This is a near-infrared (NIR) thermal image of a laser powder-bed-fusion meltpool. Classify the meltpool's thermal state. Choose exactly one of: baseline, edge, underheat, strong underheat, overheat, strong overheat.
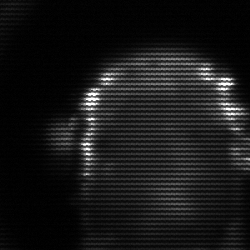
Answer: baseline